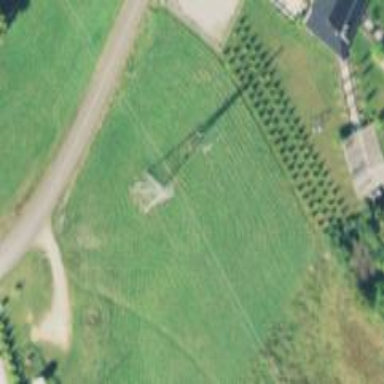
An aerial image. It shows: Lattice structure tower used for power distribution.